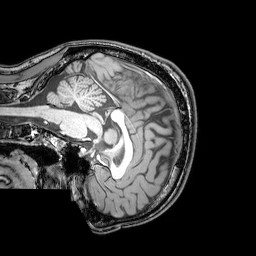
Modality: T1w
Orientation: sagittal
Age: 24
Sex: male
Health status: healthy
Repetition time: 0.081 s
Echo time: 0.037 s